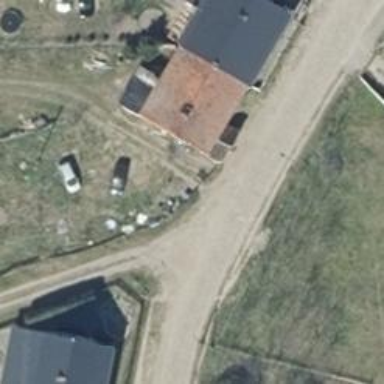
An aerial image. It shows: Paved residential road.